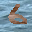
Label: 6